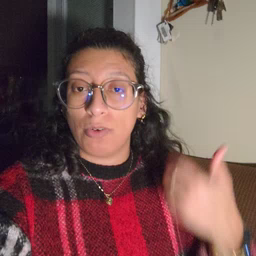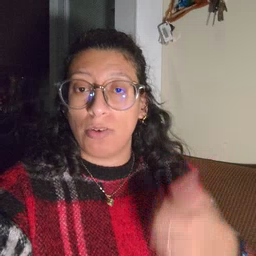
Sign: balloon